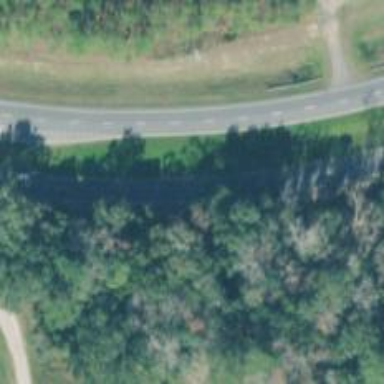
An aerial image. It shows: Asphalt trunk highway.